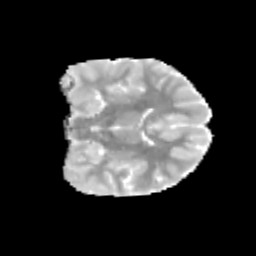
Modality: MD
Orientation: coronal
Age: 12
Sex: female
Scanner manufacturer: siemens
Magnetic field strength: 3 T
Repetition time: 3.8 s
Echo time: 0.07 s